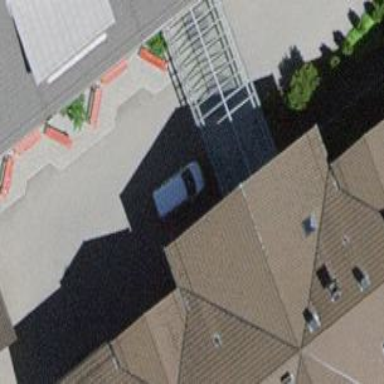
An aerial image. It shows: View of roof of building.